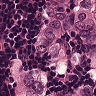
Metastatic tissue present: yes